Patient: sex M, age 69
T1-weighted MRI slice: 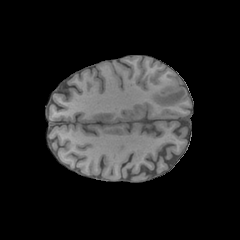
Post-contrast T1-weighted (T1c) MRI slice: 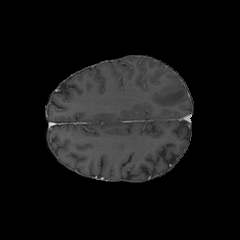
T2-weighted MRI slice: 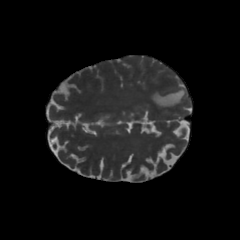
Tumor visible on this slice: yes
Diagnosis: Glioblastoma, IDH-wildtype
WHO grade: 4